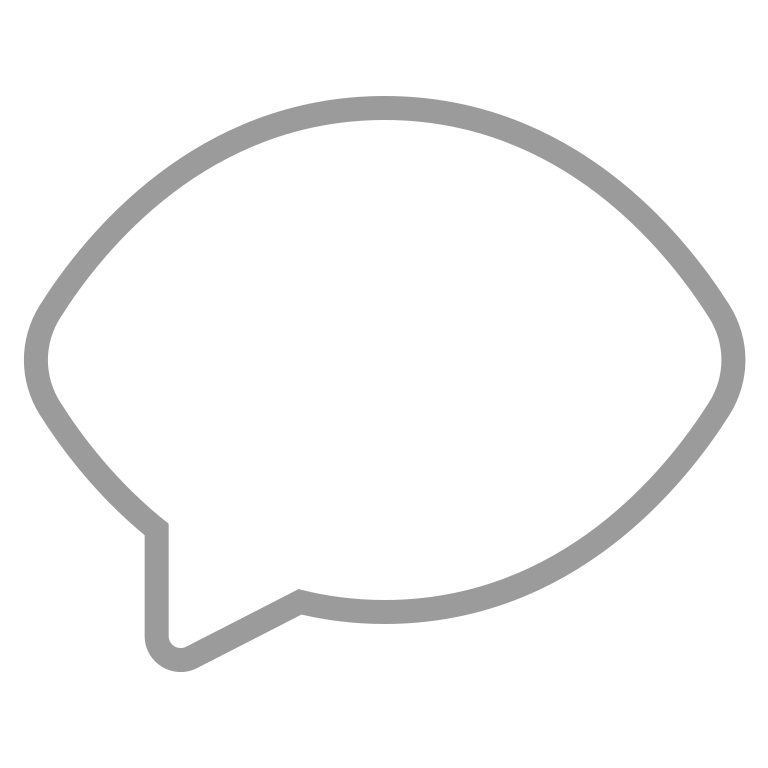
speech balloon flat